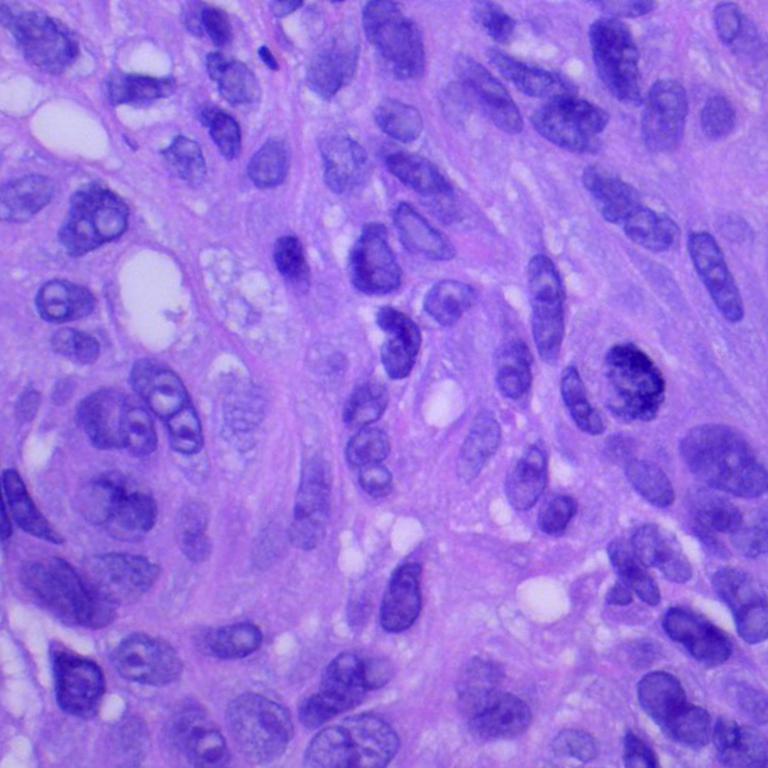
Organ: lung
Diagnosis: squamous carcinomas